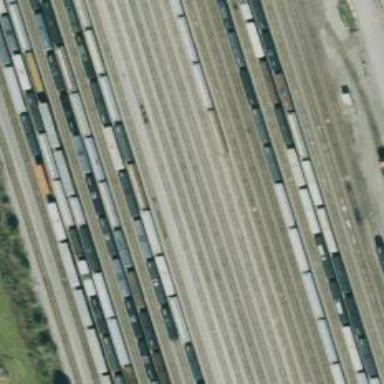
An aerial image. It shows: View of railway yard.